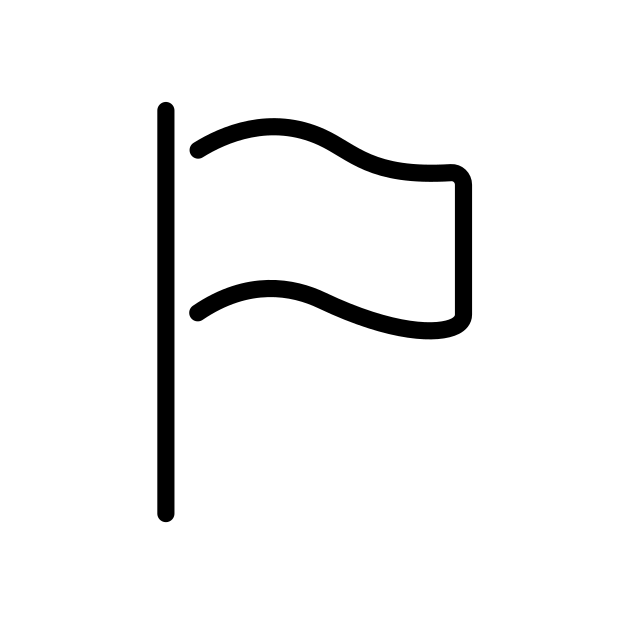
white flag